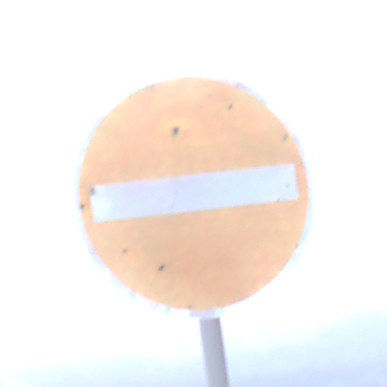
Verkehrszeichen: VerbotDerEinfahrt
Umgebung: Outdoor, Suburban
Tageszeit: SunriseSunset
Wetter: Clear
Licht: Natural
Jahreszeit: NotSpecified
Kontrast: LowContrast